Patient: sex M, age 73
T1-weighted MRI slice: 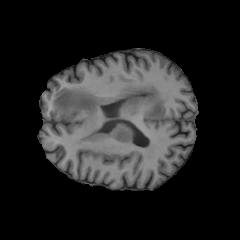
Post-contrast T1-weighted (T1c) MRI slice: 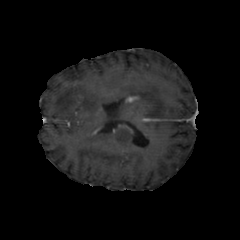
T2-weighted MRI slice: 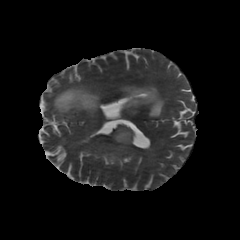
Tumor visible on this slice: yes
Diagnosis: Glioblastoma, IDH-wildtype
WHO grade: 4